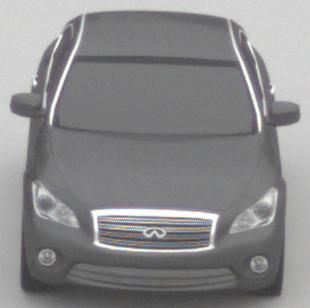
Make: Infiniti
Model: M 37
Detailed model: M (Y51)
Model produced from: 2010/10
Model produced until: 2013/11
Doors: 4
Color: gray
Road condition: dry road
Daytime: morning or afternoon
Contrast: low contrast